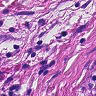
Metastatic tissue present: yes